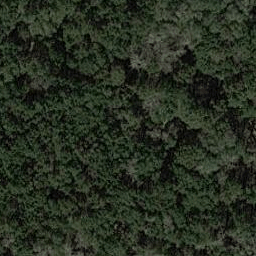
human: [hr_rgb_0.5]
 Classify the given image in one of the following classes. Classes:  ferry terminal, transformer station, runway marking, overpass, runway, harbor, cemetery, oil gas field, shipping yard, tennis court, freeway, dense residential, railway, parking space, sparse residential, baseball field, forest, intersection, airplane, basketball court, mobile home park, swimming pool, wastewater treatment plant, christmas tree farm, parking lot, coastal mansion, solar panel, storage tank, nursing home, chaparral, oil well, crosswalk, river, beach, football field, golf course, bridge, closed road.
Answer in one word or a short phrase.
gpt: forest